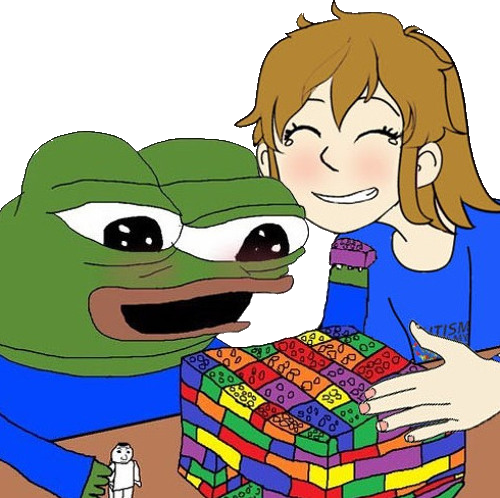
Label: 5_Ashbie_and_Enbie_Girl